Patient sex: F
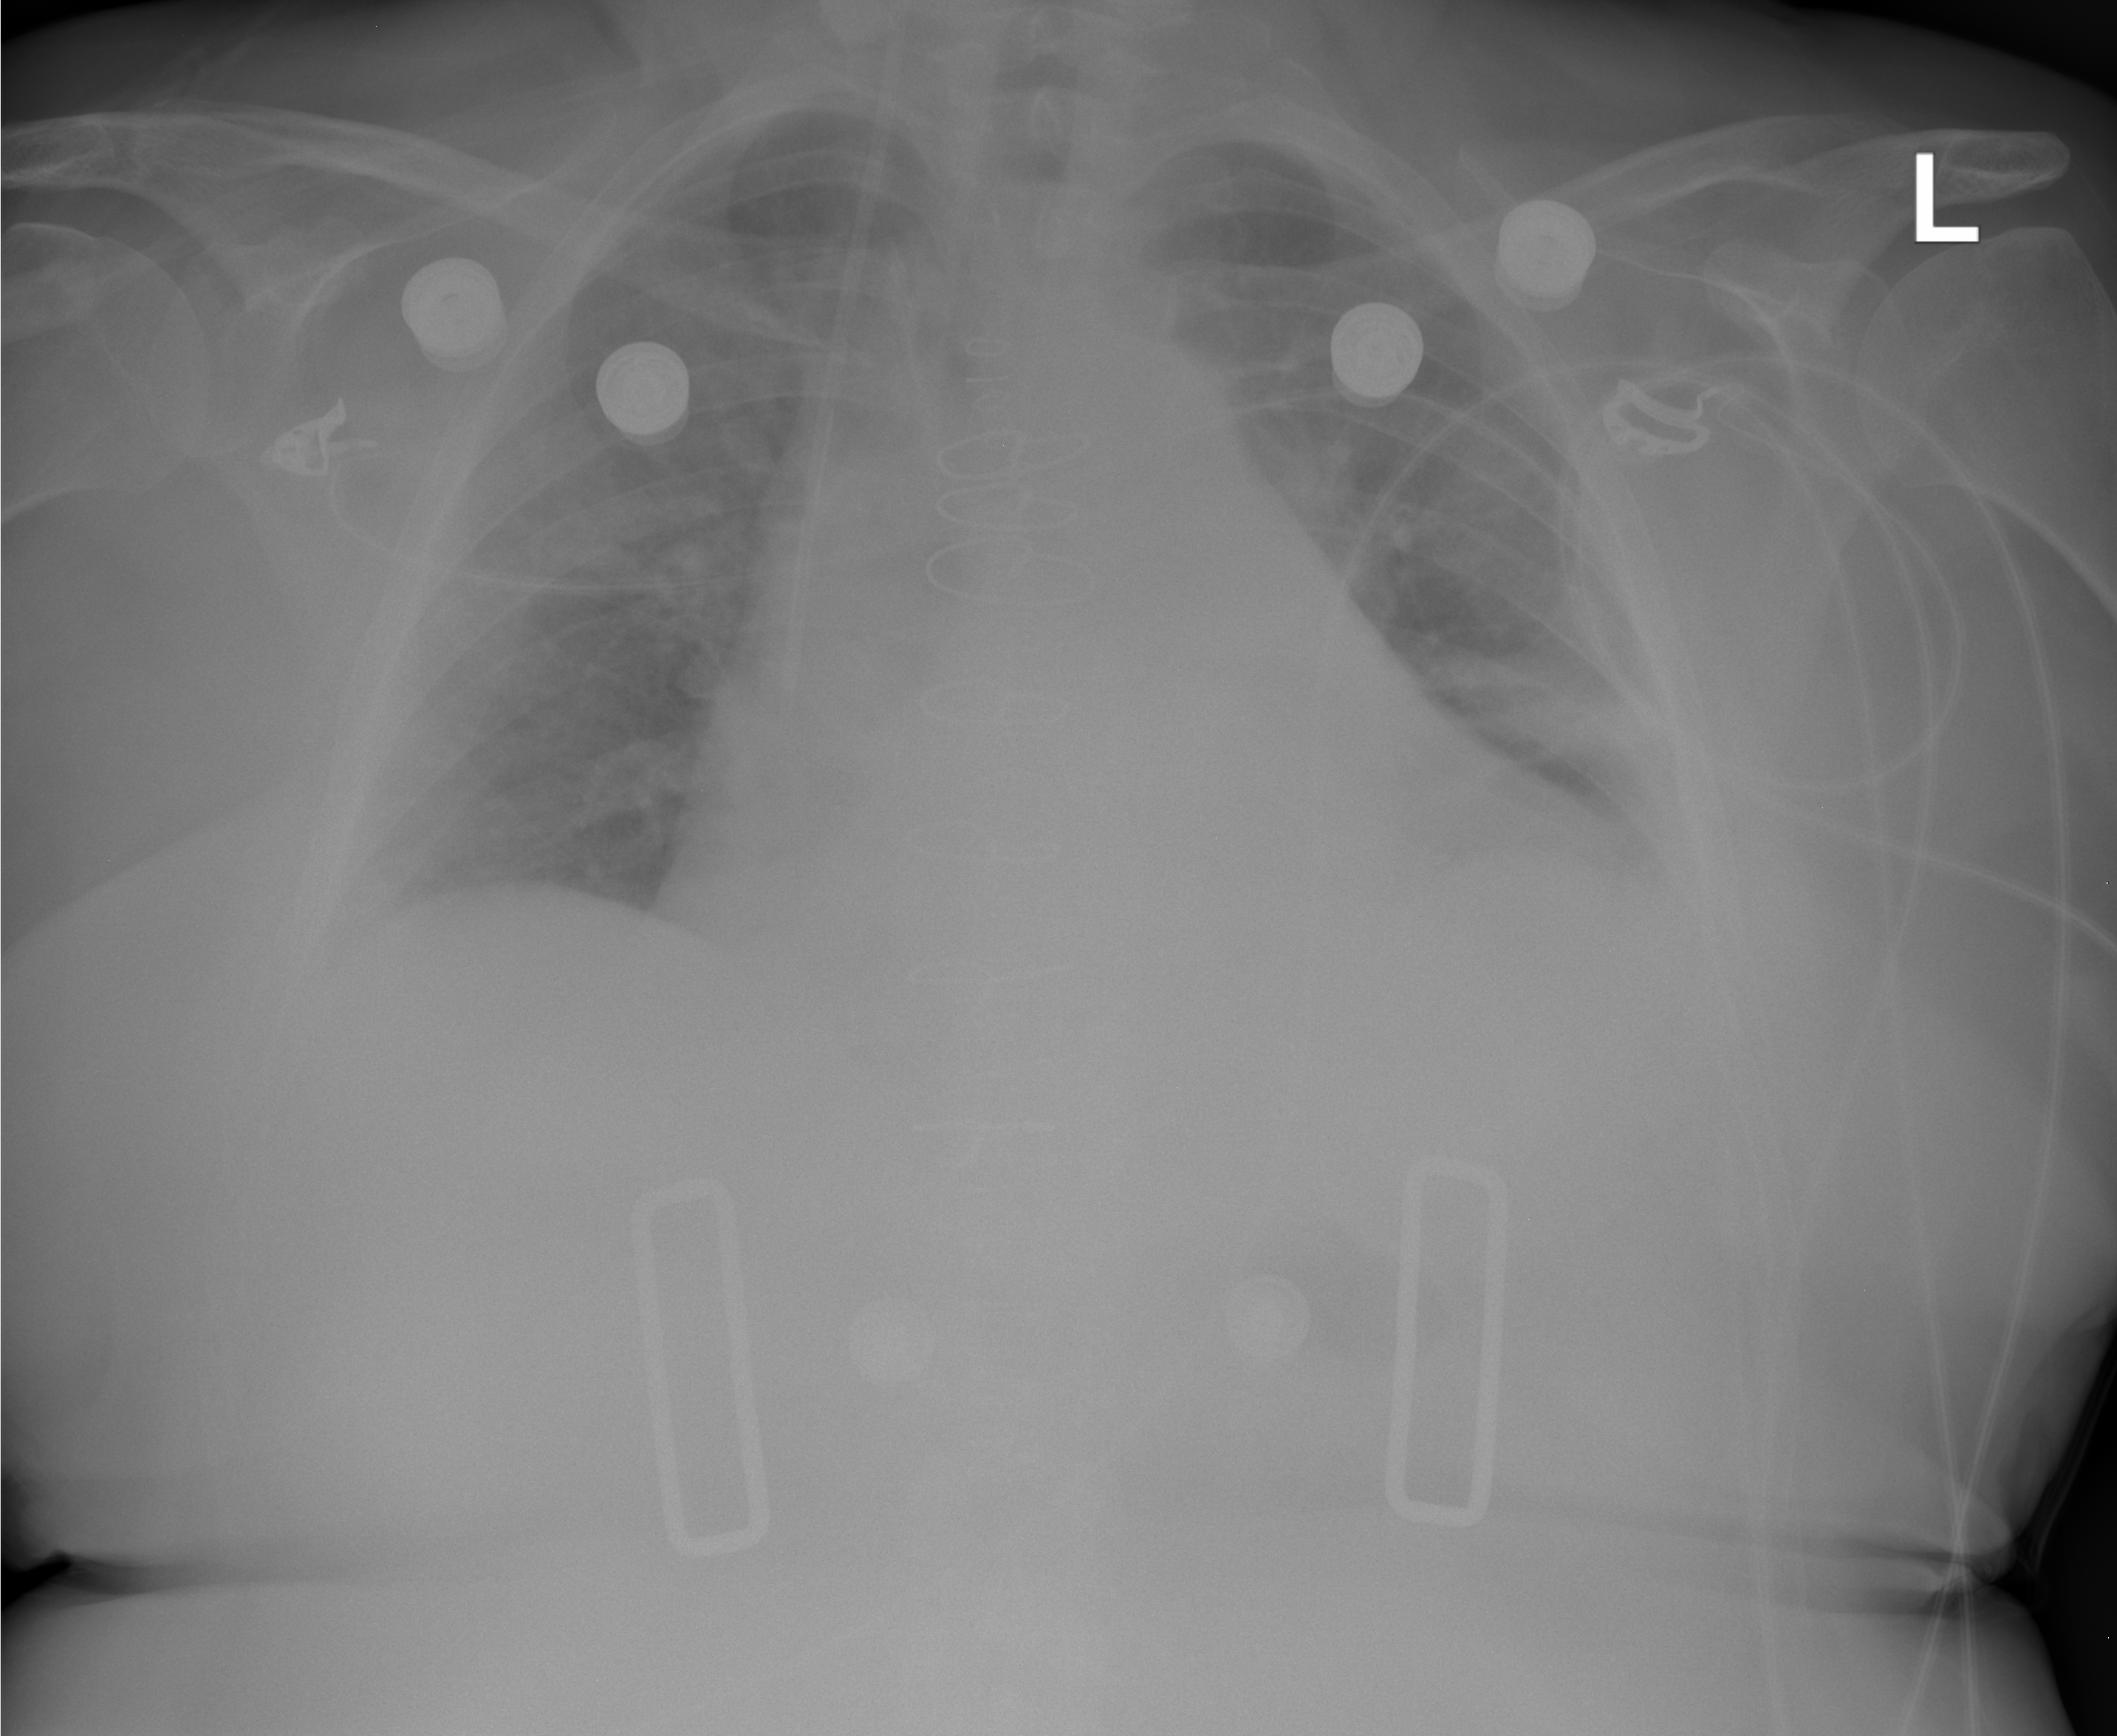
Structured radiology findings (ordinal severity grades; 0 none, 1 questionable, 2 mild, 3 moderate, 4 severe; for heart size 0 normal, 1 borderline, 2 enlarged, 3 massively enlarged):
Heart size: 2
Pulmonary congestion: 0
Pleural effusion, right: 0
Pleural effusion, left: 2
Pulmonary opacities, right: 0
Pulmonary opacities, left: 0
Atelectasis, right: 0
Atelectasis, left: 2